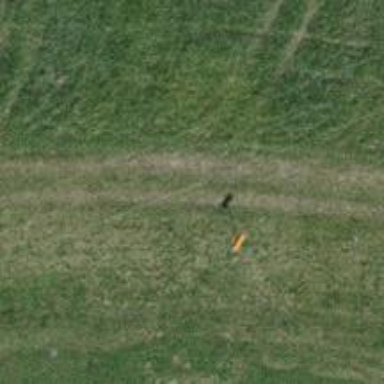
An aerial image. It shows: Pole supporting roof covering pipeline marker.